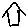
Label: house